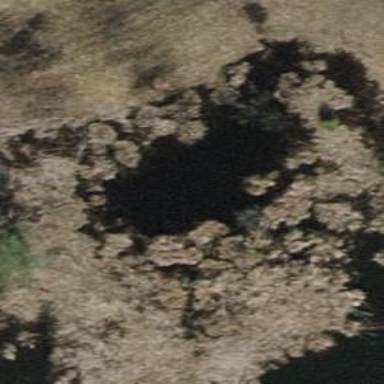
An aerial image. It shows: Pond with natural water.